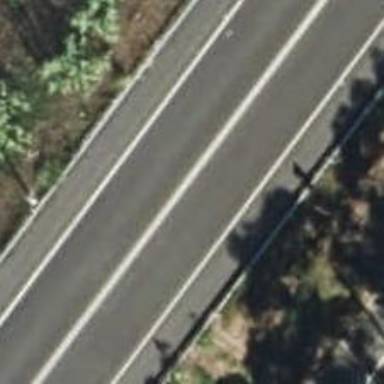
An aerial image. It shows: Asphalt trunk highway designated as motorroad.